【题型】解答题　【知识点】立体几何　【难度】easy
已知正方体$ABCD-A'B'C'D'$中，棱长为2，点$E$是棱$AD$
的中点.

figure1

\noindent (1) 求直线$CE$与直线$B'C'$
所成的角；

\noindent (2) 求直线$B'C'$到平面$BCD'$
的距离.
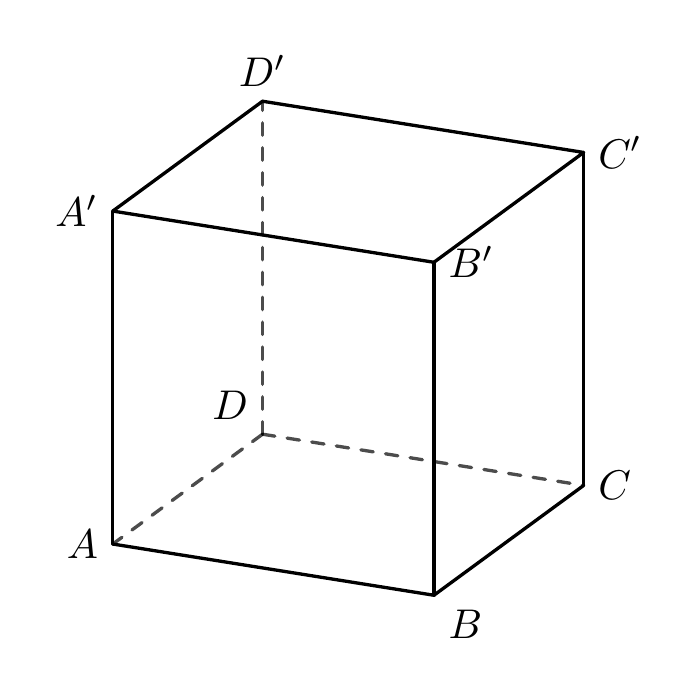
【解答】
【解】（1）设正方体的棱长为1，建立如图所示的空间直角坐标系，\\
则
$C(0,2,0)$，$E(1,0,0)$，$B'(2,2,2)$，$C'(0,2,2)$，$D'(0,0,2)$，$B(2,2,0)$，\\
所以
$\overrightarrow{CE}=(1,-2,0)$，$\overrightarrow{B'C'}=(-2,0,0)$，\\
所以
$|\cos\langle\overrightarrow{CE},\overrightarrow{B'C'}\rangle|=\frac{|\overrightarrow{CE}\cdot\overrightarrow{B'C'}|}{|\overrightarrow{CE}|\cdot|\overrightarrow{B'C'}|}=\frac{2}{2\times\sqrt{5}}=\frac{\sqrt{5}}{5}$，\\
设直线
$CE$与直线$B'C'$所成的角为$\theta$，则$\cos\theta=\frac{\sqrt{5}}{5}$，故$\theta=\arccos\frac{\sqrt{5}}{5}$
.

\noindent （2）由于$B'C'\parallel BC$，$BC\subset$平面$BCD'$，$B'C'\not\subset$平面$BCD'$，\\
故
$B'C'\parallel$平面$BCD'$，\\
因此直线
$B'C'$到平面$BCD'$的距离与点$B'$到平面$BCD'$的距离相等，\\
$\overrightarrow{BC}=\overrightarrow{B'C'}=(-2,0,0)$，$\overrightarrow{BD'}=(-2,-2,2)$，\\
设平面
$BCD'$的法向量为$\vec{m}=(x,y,z)$，\\
则
$\vec{m}\cdot\overrightarrow{B'C'}=-2x=0$，且$\vec{m}\cdot\overrightarrow{BD'}=-2x-2y+2z=0$，\\
令
$y=1$，则$\vec{m}=(0,1,1)$，\\
又
$\overrightarrow{BB'}=(0,0,2)$，\\
故
$B'$到平面$BCD'$的距离为$\frac{|\overrightarrow{BB'}\cdot\vec{m}|}{|\vec{m}|}=\frac{2}{\sqrt{2}}=\sqrt{2}$，\\
因此直线
$B'C'$到平面$BCD'$的距离为$\sqrt{2}$
.
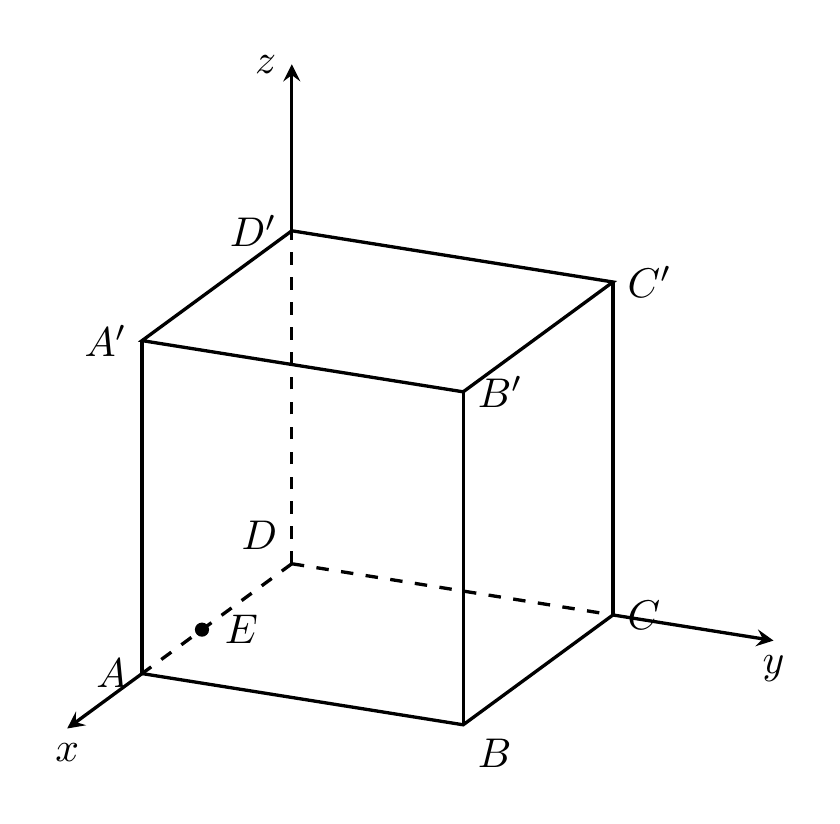